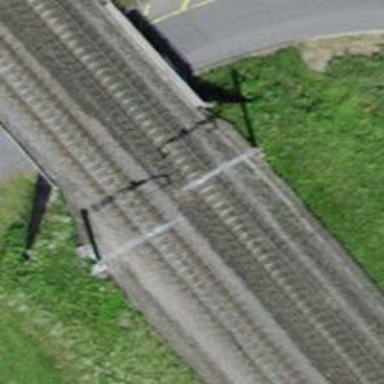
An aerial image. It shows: Bridge with electrified railway tracks featuring contact line.